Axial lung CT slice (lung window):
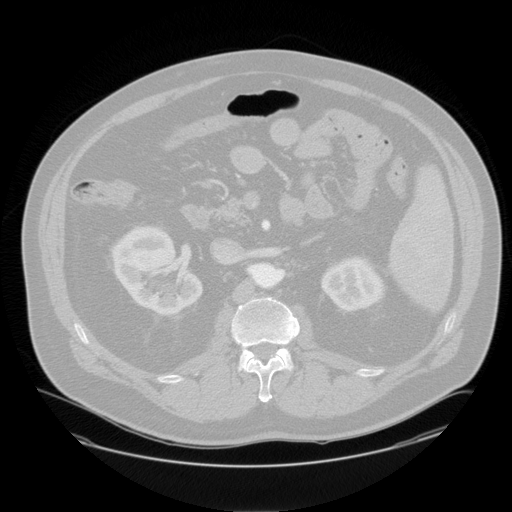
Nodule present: no